Interaction volume radius: 10 \u00c5
Interaction volume height: 10 \u00c5
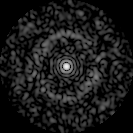
Disorder parameter: 0.8372